Interaction volume radius: 5 \u00c5
Interaction volume height: 40 \u00c5
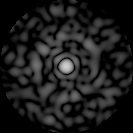
Disorder parameter: 0.8216